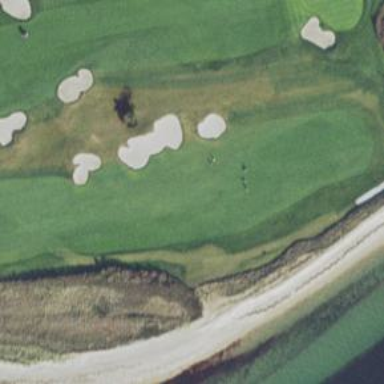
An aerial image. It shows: Golf hole.